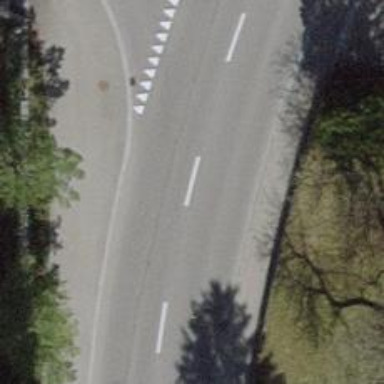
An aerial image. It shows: Secondary road with asphalt surface and sidewalks on both sides.